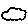
Label: cloud